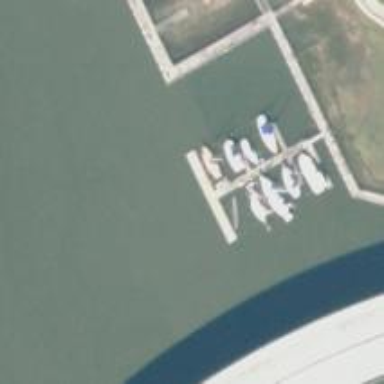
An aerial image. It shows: Man-made pier.